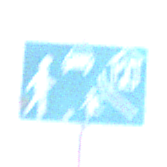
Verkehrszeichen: BeginnVerkehrsberuhigterBereich
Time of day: Midday
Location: Outdoor (Nature)
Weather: PartlyCloudy
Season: NotSpecified
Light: Natural